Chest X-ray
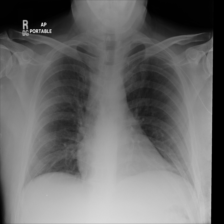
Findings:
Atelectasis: negative
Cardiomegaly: negative
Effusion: negative
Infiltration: negative
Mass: negative
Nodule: negative
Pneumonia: negative
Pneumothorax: negative
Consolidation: negative
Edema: negative
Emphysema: negative
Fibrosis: negative
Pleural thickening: negative
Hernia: negative